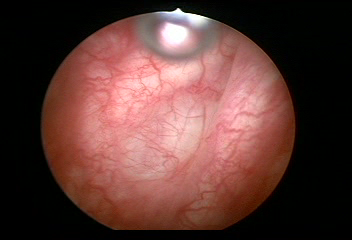
Modality: WLC
Class: Normal mucosa
Bladder cancer association: No